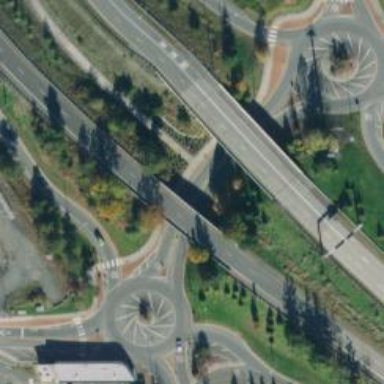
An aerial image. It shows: Bridge over motorway.